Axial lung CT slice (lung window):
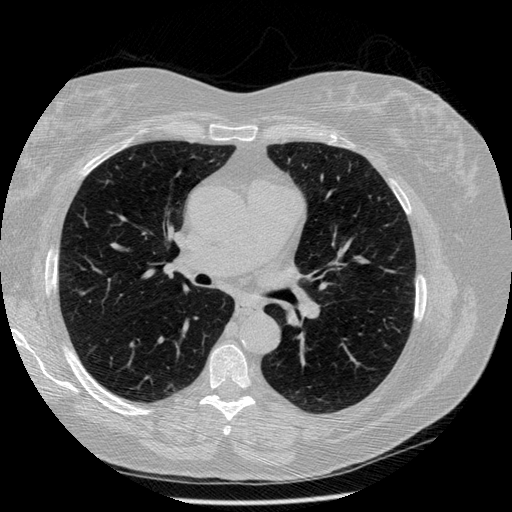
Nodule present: no